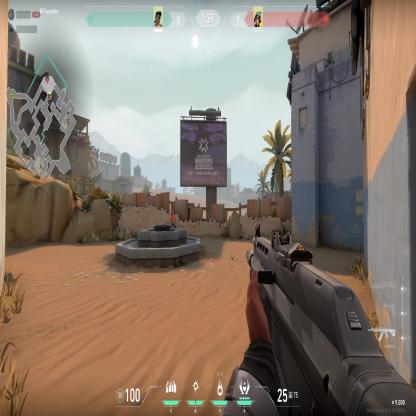
Label: enemy